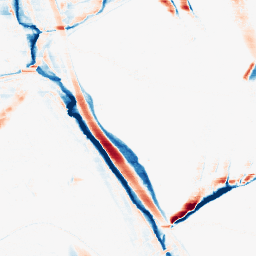
Category: morphological
Decomposition family: morphological_rect
Decomposition parameters: operation: average
width: 20
height: 3
Upsampling method: sinc_hamming
Upsampling parameters: scale: 4
kernel_size: 16
Upsampling scale: 4